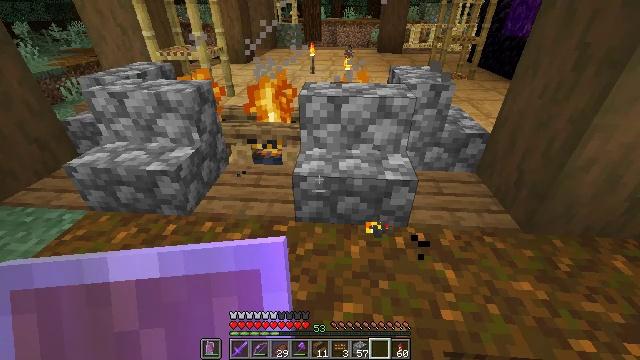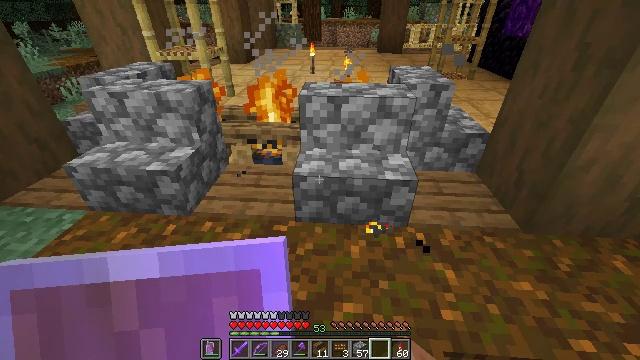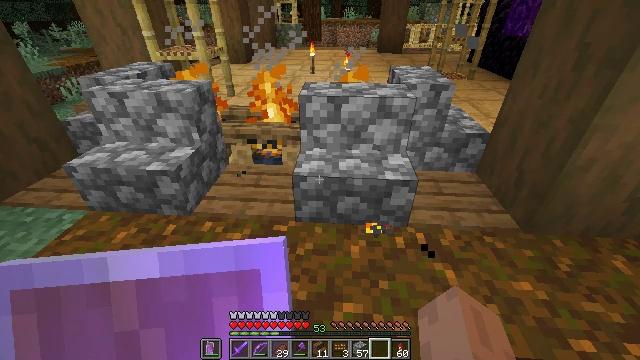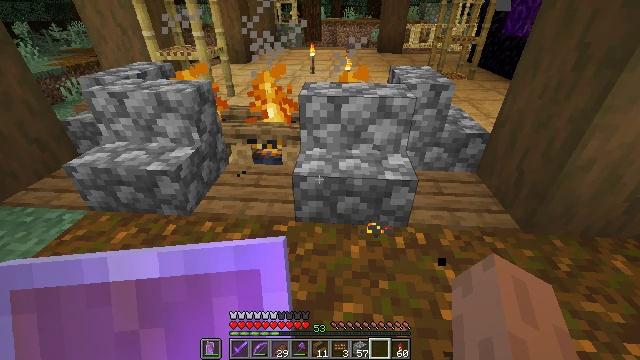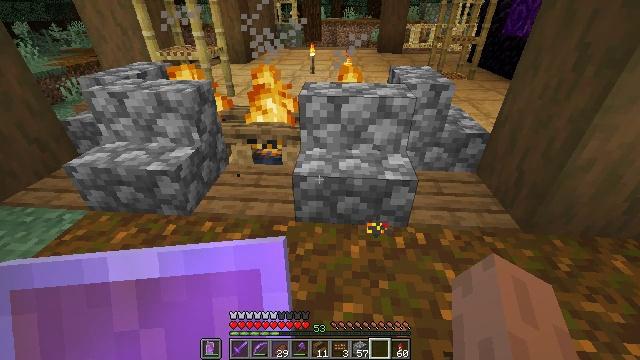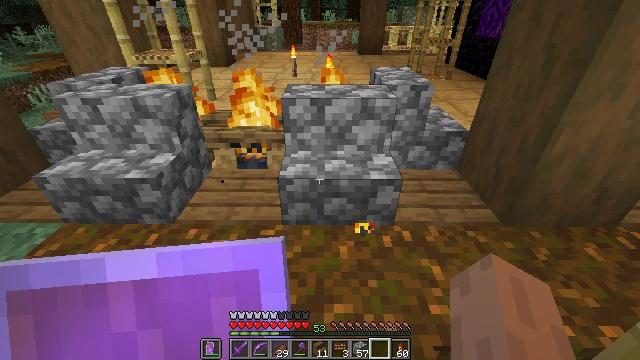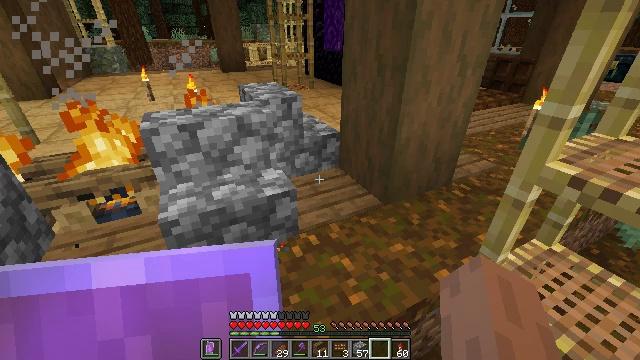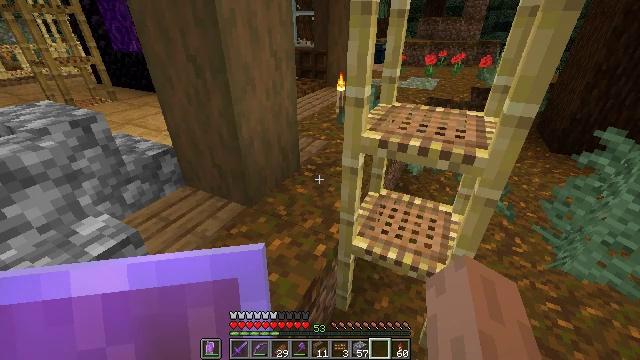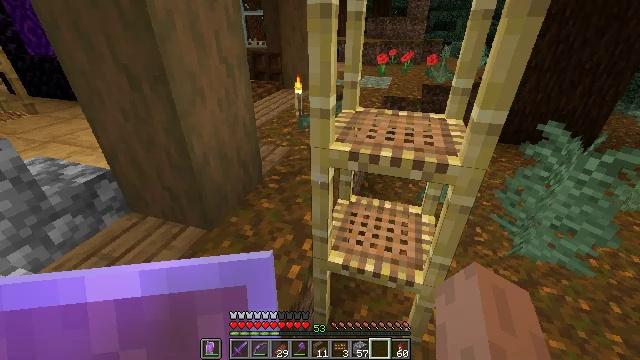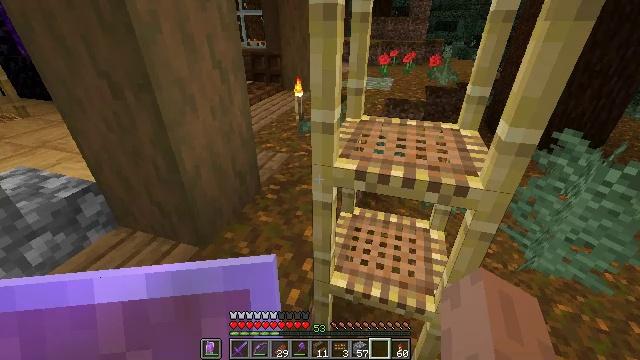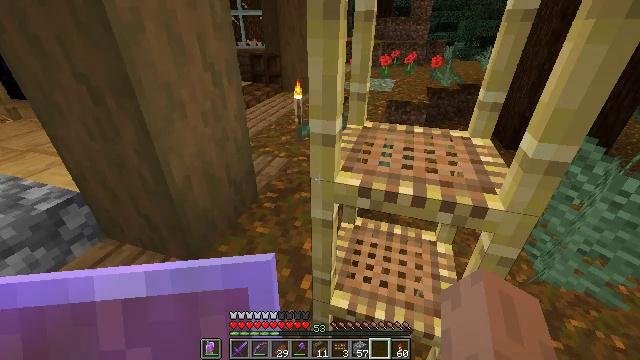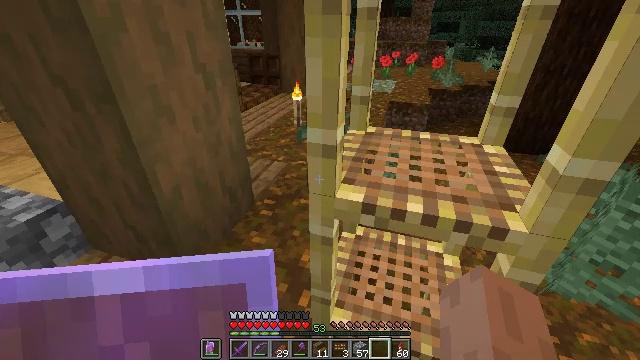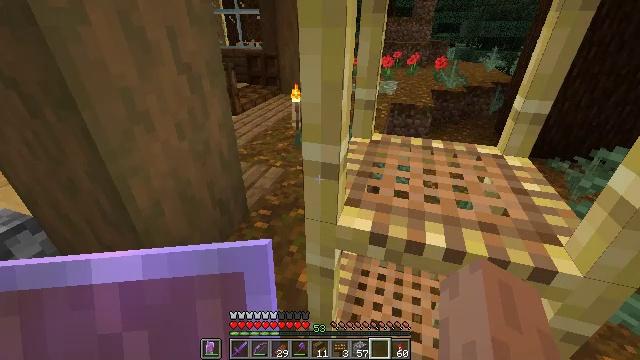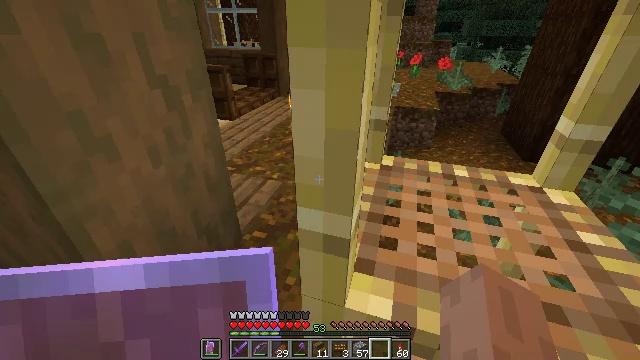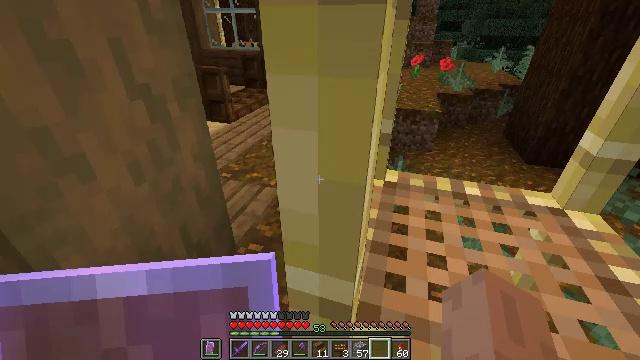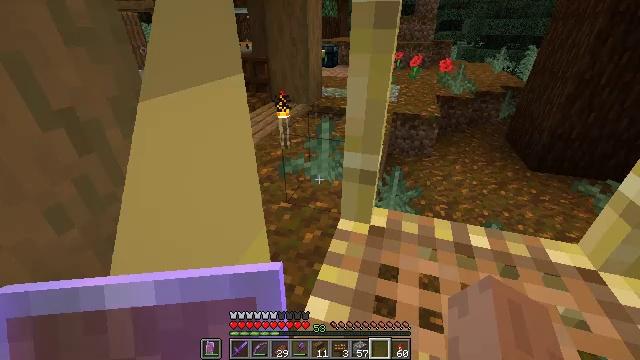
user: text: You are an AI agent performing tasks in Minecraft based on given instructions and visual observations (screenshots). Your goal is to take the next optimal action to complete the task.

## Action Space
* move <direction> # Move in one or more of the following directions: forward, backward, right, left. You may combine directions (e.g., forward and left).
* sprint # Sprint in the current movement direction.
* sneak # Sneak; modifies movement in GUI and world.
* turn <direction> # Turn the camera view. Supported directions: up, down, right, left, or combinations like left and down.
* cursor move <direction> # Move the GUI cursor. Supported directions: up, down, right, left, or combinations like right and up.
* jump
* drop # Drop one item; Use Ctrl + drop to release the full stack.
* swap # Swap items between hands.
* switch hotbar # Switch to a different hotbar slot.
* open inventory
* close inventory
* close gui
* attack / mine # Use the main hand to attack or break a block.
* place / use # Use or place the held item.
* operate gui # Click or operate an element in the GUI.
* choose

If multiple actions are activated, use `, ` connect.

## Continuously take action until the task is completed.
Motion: motion action
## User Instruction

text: Craft a set of cobblestone stairs with cobblestone.
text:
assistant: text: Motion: no_op
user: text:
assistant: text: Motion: no_op
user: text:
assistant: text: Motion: no_op
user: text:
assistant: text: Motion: no_op
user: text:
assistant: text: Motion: turn right
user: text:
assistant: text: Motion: move forward, turn right and up
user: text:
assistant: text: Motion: move forward, turn right
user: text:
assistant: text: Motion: move forward, turn right
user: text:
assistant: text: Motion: move forward
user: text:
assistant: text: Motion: move forward
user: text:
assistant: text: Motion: move forward
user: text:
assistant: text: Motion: move forward
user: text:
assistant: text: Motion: move forward
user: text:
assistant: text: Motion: move forward and move right
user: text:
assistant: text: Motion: move forward and move right
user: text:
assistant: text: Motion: move forward and move right
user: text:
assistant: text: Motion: move forward and move right
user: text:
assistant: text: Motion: move forward and move right, turn left
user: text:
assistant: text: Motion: move forward, turn left
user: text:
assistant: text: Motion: move forward, turn left
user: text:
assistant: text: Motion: move forward, turn left
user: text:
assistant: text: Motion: move forward, turn left
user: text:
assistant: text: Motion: move forward, turn left
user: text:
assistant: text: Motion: move forward, turn left
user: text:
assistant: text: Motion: move forward, turn left
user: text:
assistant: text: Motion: move forward
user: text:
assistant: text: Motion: move forward
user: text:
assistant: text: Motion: move forward
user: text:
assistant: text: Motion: move forward
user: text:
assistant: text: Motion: move forward